Question: Count the number of objects in the diagram.
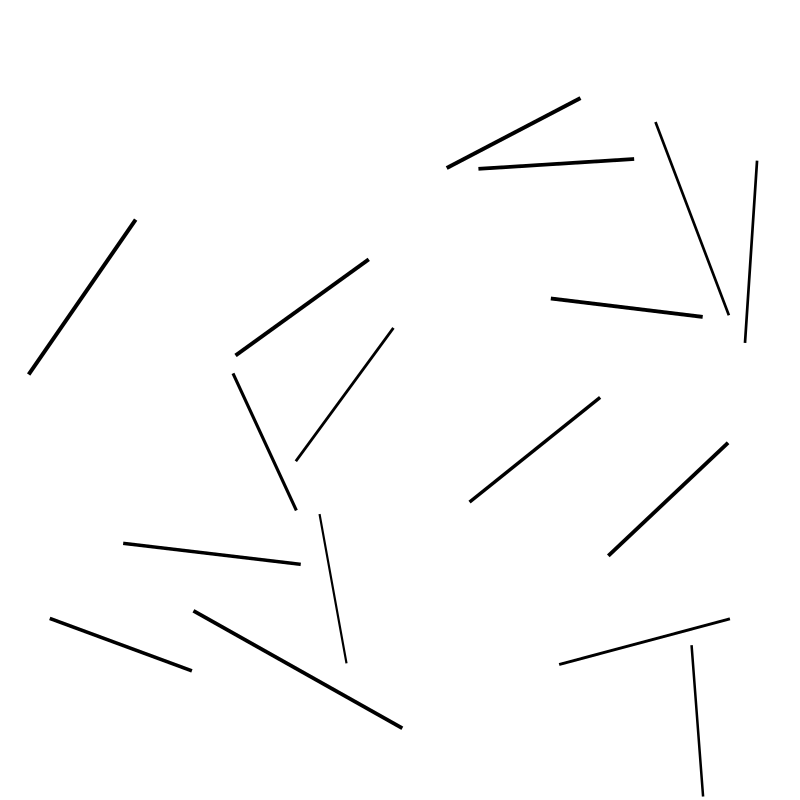
Answer: 17